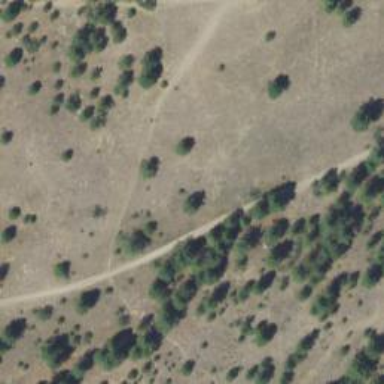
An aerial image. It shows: Path with excellent trail visibility.